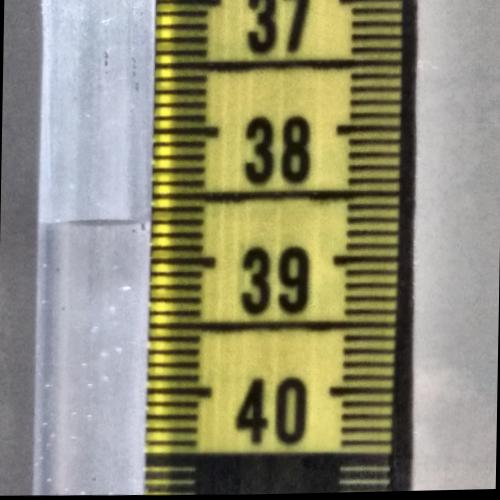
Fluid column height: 38.7 cm